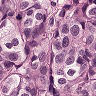
Metastatic tissue present: yes